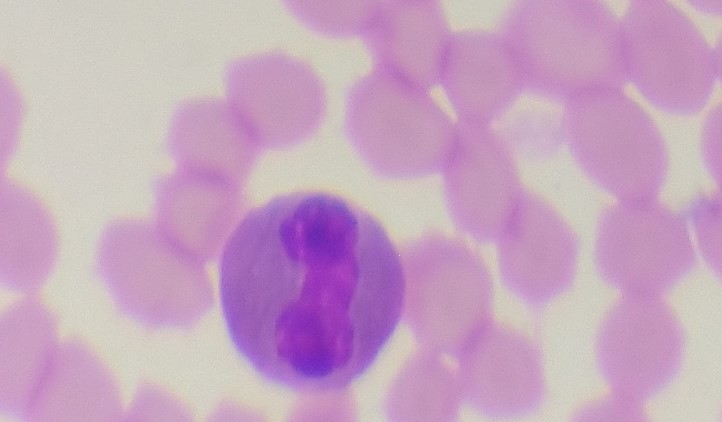
White blood cell type: Eosinophil